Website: apple
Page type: payment
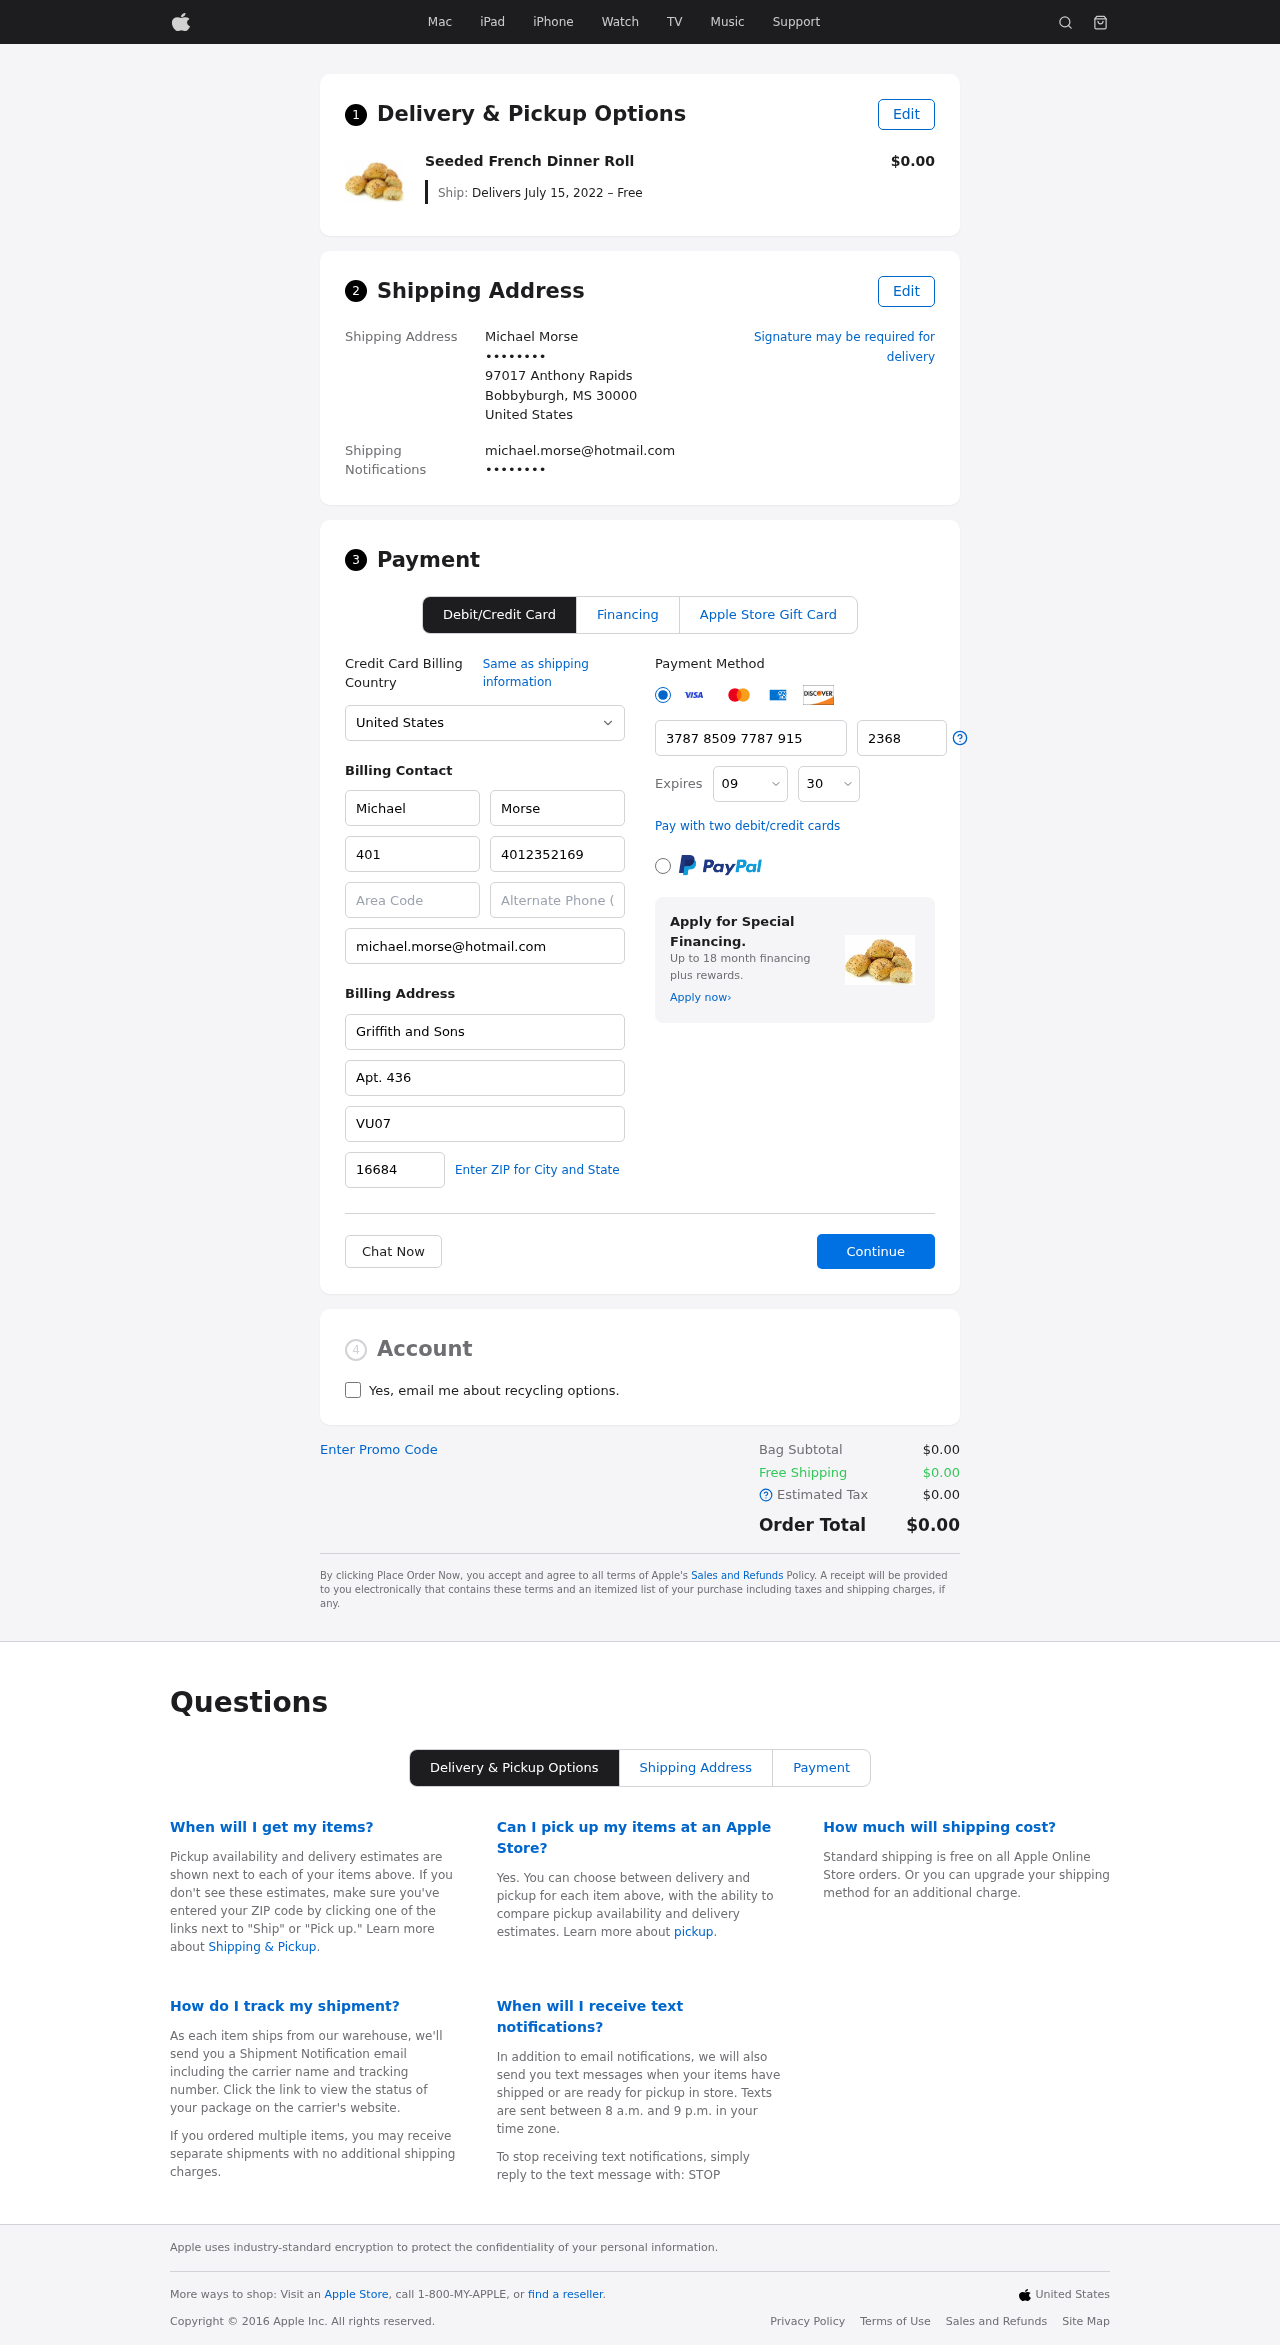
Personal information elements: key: PII_CARD_CVV
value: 2368
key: PII_CARD_EXPIRY_MONTH
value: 09
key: PII_CARD_EXPIRY_YEAR
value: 30
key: PII_CARD_NUMBER
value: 3787 8509 7787 915
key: PII_CITY_STATE_ZIP
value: Bobbyburgh, MS 30000
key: PII_COMPANY
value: Griffith and Sons
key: PII_COUNTRY
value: United States
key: PII_EMAIL
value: michael.morse@hotmail.com
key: PII_EMAIL2
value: michael.morse@hotmail.com
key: PII_FIRSTNAME
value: Michael
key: PII_FULLNAME
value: Michael Morse
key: PII_LASTNAME
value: Morse
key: PII_PHONE3
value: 4012352169
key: PII_PHONE_AREA
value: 401
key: PII_POSTCODE2
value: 16684
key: PII_SECURITY_CODE
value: VU07
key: PII_STREET
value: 97017 Anthony Rapids
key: PII_STREET2
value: Apt. 436
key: PII_PHONE
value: ••••••••
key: PII_PHONE2
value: ••••••••
Product elements: key: PRODUCT1_NAME
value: Seeded French Dinner Roll
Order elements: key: ORDER_DELIVERY_DATE
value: Delivers July 15, 2022 – Free
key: ORDER_SUBTOTAL
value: $0.00
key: ORDER_SHIPPING_COST
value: $0.00
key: ORDER_TAX
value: $0.00
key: ORDER_TOTAL
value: $0.00